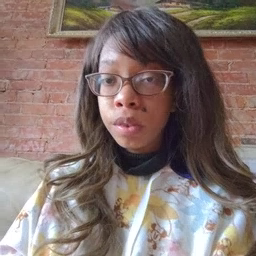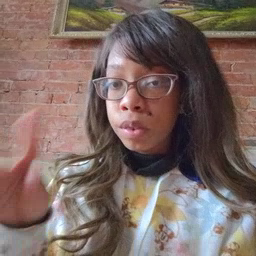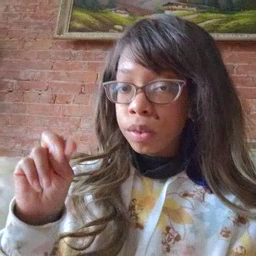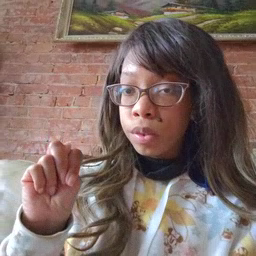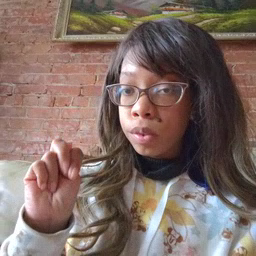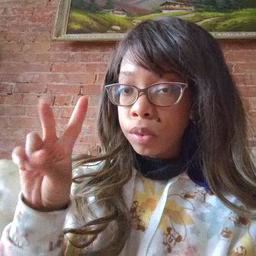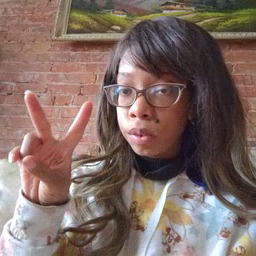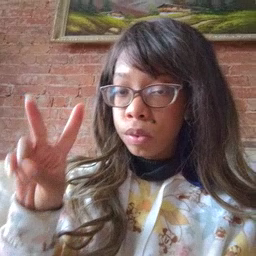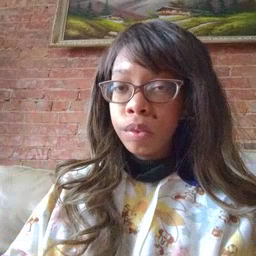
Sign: TV